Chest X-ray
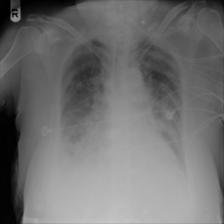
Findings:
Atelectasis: negative
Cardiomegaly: negative
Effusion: negative
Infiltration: positive
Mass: negative
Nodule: negative
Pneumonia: negative
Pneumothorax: negative
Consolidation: negative
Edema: negative
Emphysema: negative
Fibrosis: negative
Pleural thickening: negative
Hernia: negative